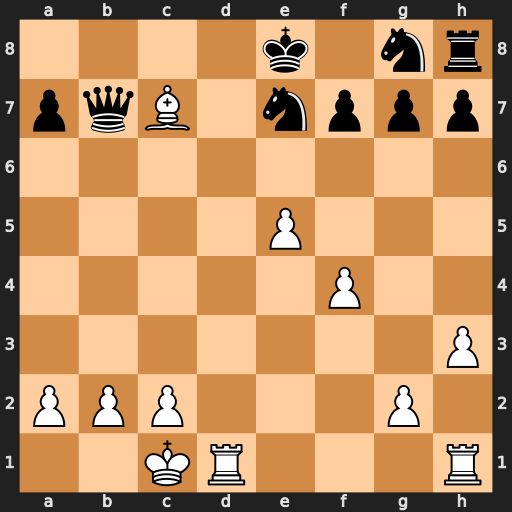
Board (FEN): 4k1nr/pqB1nppp/8/4P3/5P2/7P/PPP3P1/2KR3R
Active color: w
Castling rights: k
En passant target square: -
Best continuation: Rd8#